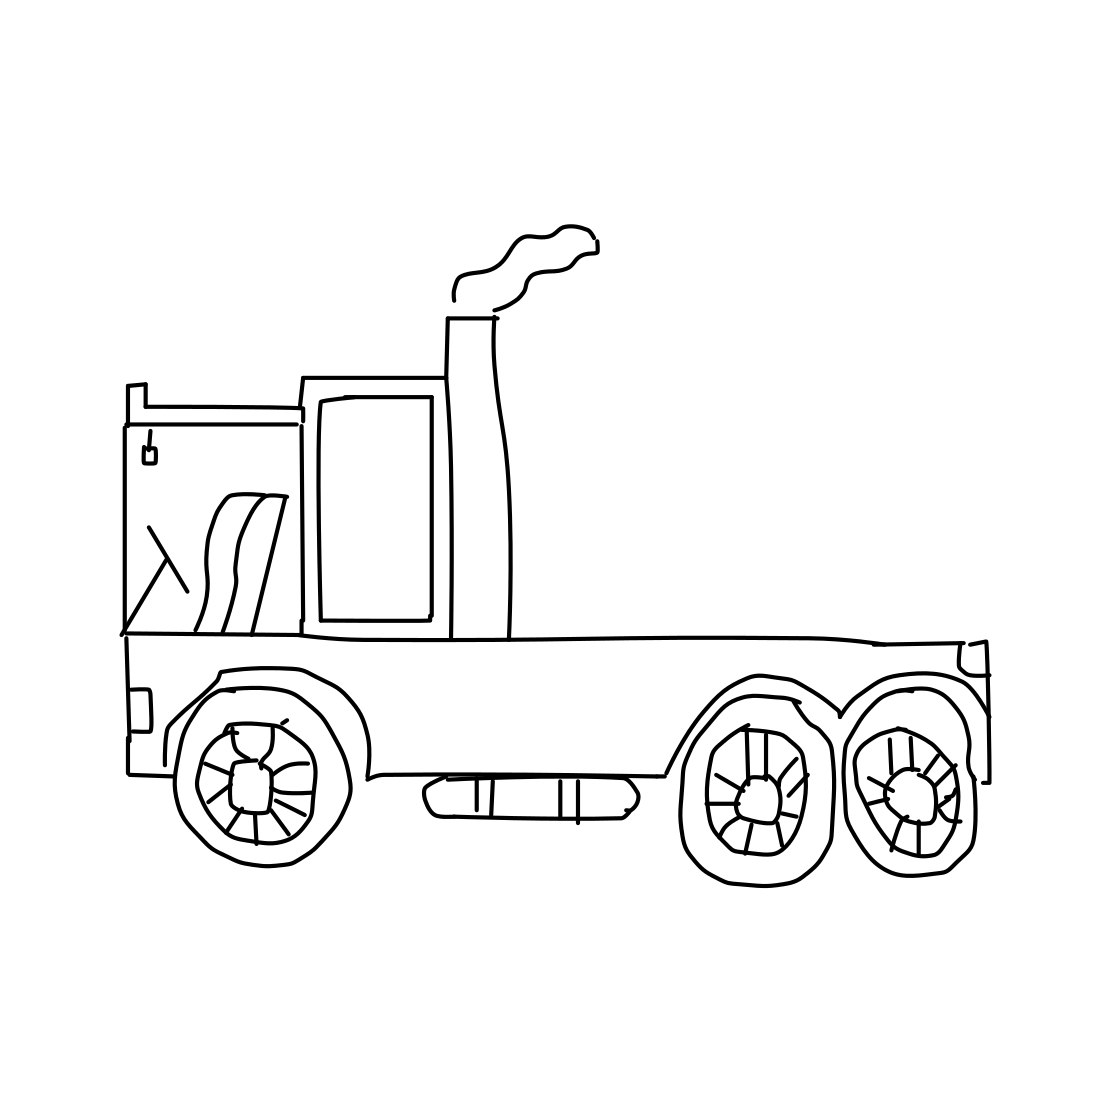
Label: truck